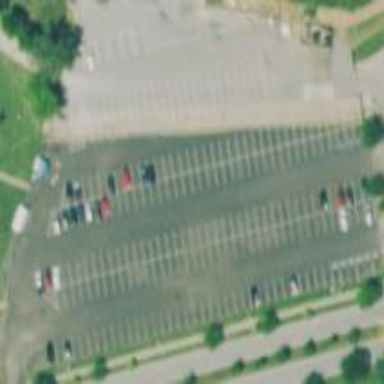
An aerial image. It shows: Parking area.